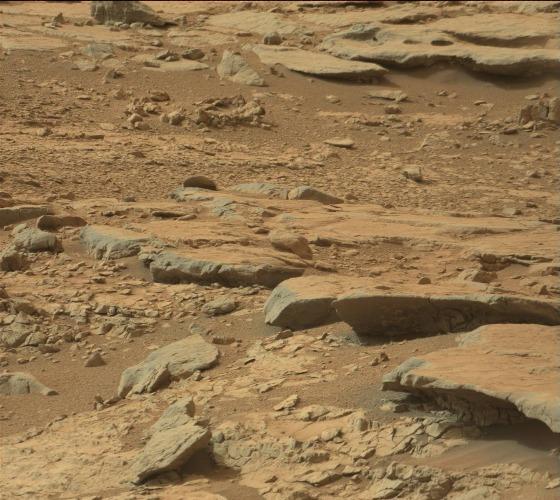
Terrain classes present: Bedrock, Gravel / Sand / Soil, Rock, Shadow